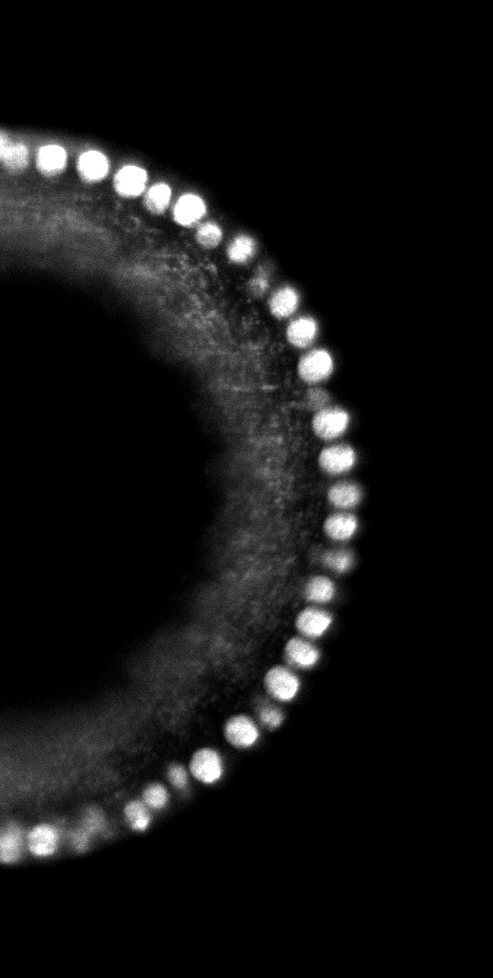
Sample: Drosophila_1
Volume: 198 slices, 978x493 pixels
Nuclei in middle slice: 42